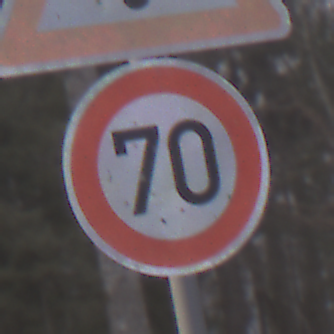
Verkehrszeichen: Geschwindigkeit70
Zusatzzeichen oben: Gefahrenstelle
Umgebung: Outdoor, Nature
Tageszeit: Midday
Wetter: Overcast
Licht: Natural
Jahreszeit: Autumn
Kontrast: LowContrast